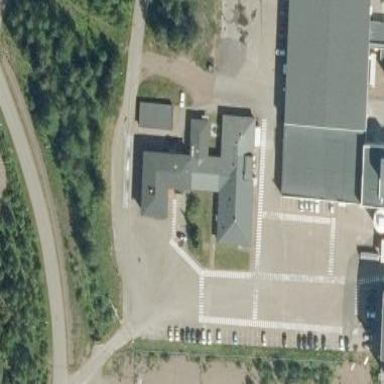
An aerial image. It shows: Public building.